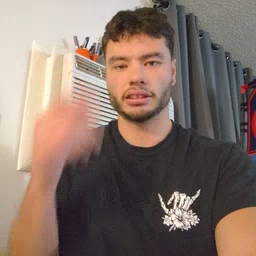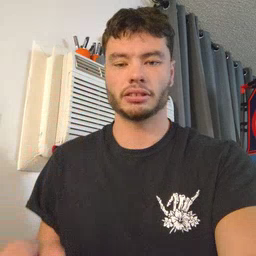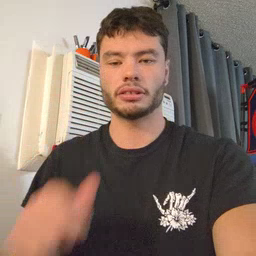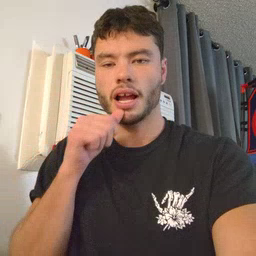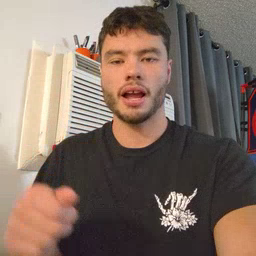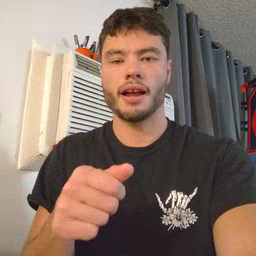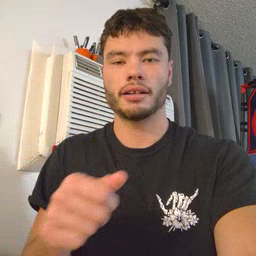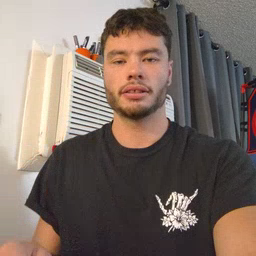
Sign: hide